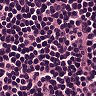
Metastatic tissue present: no